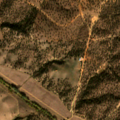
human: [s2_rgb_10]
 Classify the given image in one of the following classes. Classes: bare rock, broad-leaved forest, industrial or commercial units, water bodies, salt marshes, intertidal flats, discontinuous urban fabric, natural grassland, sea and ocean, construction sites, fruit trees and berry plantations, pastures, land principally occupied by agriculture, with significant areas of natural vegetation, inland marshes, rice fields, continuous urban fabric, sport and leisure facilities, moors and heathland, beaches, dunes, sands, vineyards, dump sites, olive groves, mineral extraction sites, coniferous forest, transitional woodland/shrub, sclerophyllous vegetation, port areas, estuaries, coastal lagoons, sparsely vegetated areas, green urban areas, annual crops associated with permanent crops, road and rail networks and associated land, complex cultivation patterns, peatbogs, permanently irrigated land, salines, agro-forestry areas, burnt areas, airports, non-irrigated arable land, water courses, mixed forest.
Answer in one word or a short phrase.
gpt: non-irrigated arable land, agro-forestry areas